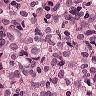
Metastatic tissue present: yes